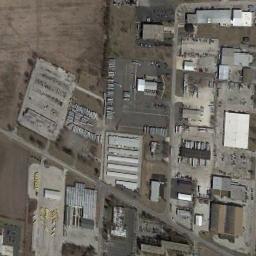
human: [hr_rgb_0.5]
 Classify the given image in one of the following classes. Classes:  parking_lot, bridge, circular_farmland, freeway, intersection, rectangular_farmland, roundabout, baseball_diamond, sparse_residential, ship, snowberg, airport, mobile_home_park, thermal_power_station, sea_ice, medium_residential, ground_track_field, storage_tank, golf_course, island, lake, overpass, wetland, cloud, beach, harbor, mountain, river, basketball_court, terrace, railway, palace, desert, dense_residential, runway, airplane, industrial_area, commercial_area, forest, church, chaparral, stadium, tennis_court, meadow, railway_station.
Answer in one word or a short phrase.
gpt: industrial_area